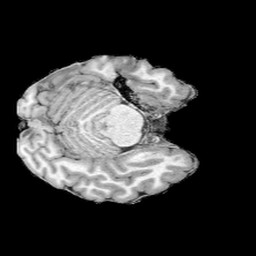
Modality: UNIT1
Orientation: axial